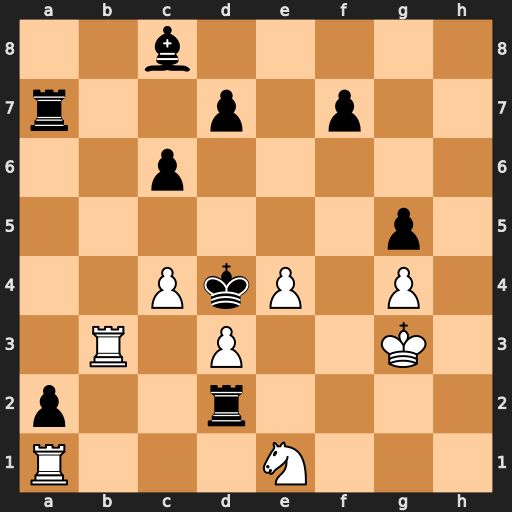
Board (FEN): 2b5/r2p1p2/2p5/6p1/2PkP1P1/1R1P2K1/p2r4/R3N3
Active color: w
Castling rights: -
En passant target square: -
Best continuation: Nf3+ Kc5 Nxd2